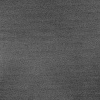
Atmospheric dust classification: dusty